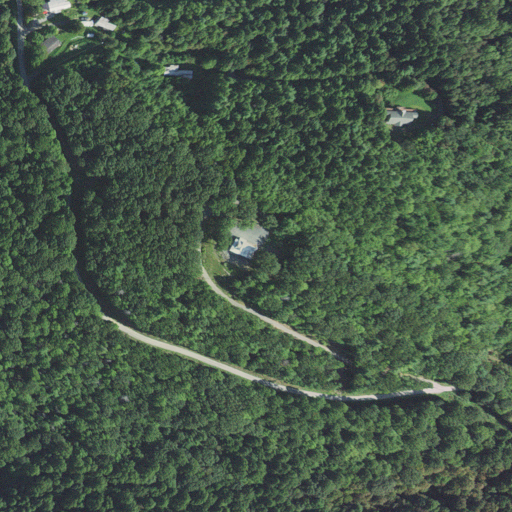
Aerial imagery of mountain in North Carolina named Pine Hill containing deciduous forest, open development, mixed forest, and grassland